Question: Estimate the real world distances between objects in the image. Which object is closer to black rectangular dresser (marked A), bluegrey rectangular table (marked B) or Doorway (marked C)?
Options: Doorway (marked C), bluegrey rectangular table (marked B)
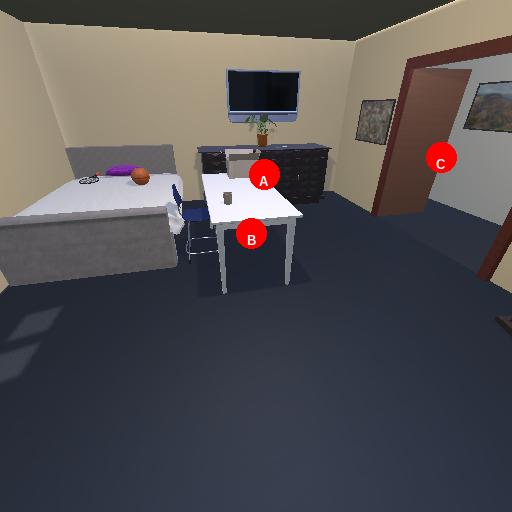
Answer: Doorway (marked C)